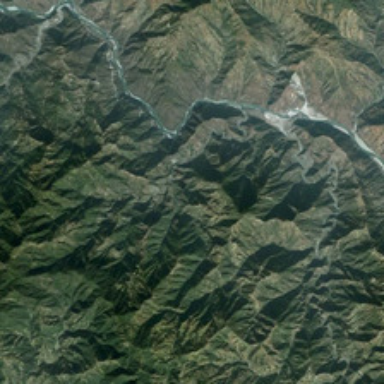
The yellow mountain is a piece of water wet .